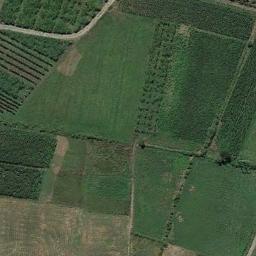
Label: rectangular_farmland